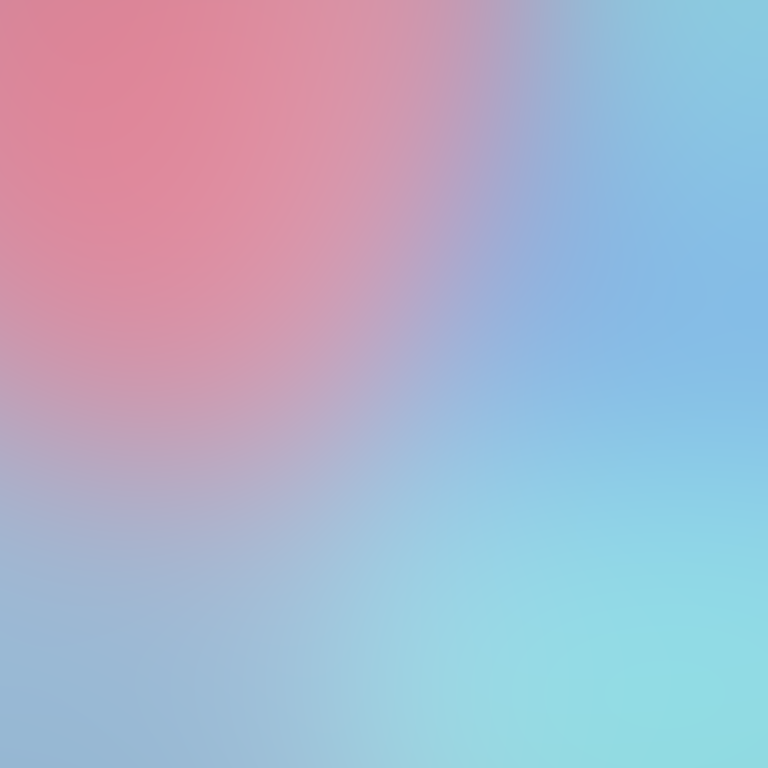
Abstract light effect, smooth gradient from soft pink to light blue, serene atmosphere, diffuse glow, no room, no furniture, no objects.